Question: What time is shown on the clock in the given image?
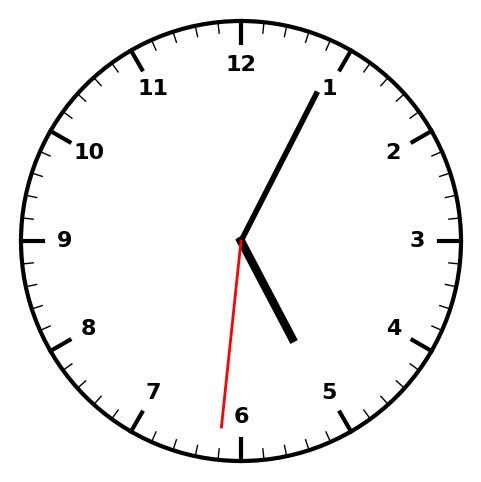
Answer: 05:04:31